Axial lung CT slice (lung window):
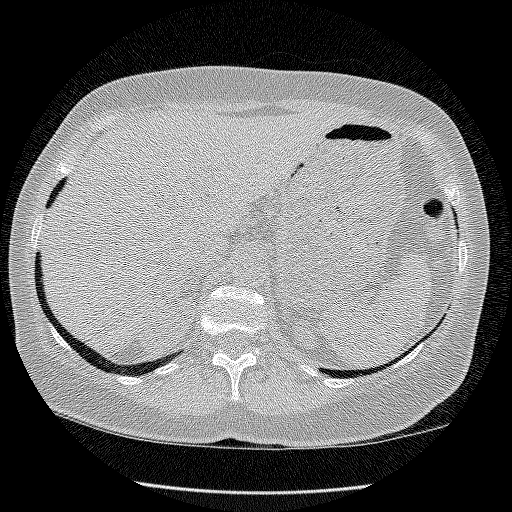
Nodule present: no